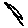
Label: line